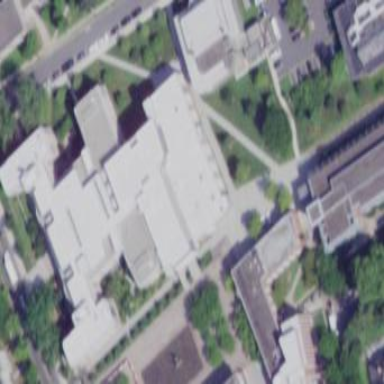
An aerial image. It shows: View of university building.